Question: I'm on a little project that involves using entity framework and asp.net mvc3 to display many to many relationship database in a matrix view. The three tables involved are SalesPerson (Row label), Product(Column label) and Sales:

How can I develop/generate this kind of view in asp.net mvc3 ?
'''
<table>
<tr>
<th></th>
@foreach (var m in Model)
{
foreach (var p in m.Products)
{
<th>@p.ProductName</th>
}
}
</tr>
@foreach (var m in Model)
{
foreach (var s in m.SalesPersons)
{
<tr>
<td>@s.PersonName</td>
</tr>
}
}
@*Sales: a.Amount*@
</table>
'''
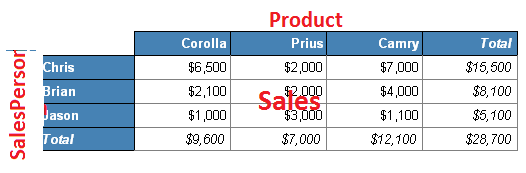
Answer: Transform your data using a LINQ query similar to this one
'''
var salesTable =
from s in m.Sales
group s by s.SalesPerson.Label into g
select new
{
rowKey = g.Key,
rowData = g.Select(s => new { Product = s.Product, Amount = s.Amount }).OrderBy(s => s.Product.Label)
};
'''
Generating table rows is then easy
'''
@foreach (var tableRow in salesTable)
{
<tr>
<td>@tableRow.rowKey</td>
@foreach (var sale in tableRow.rowData)
{
<td>@sale.Amount</td>
}
</tr>
}
'''